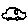
Label: car